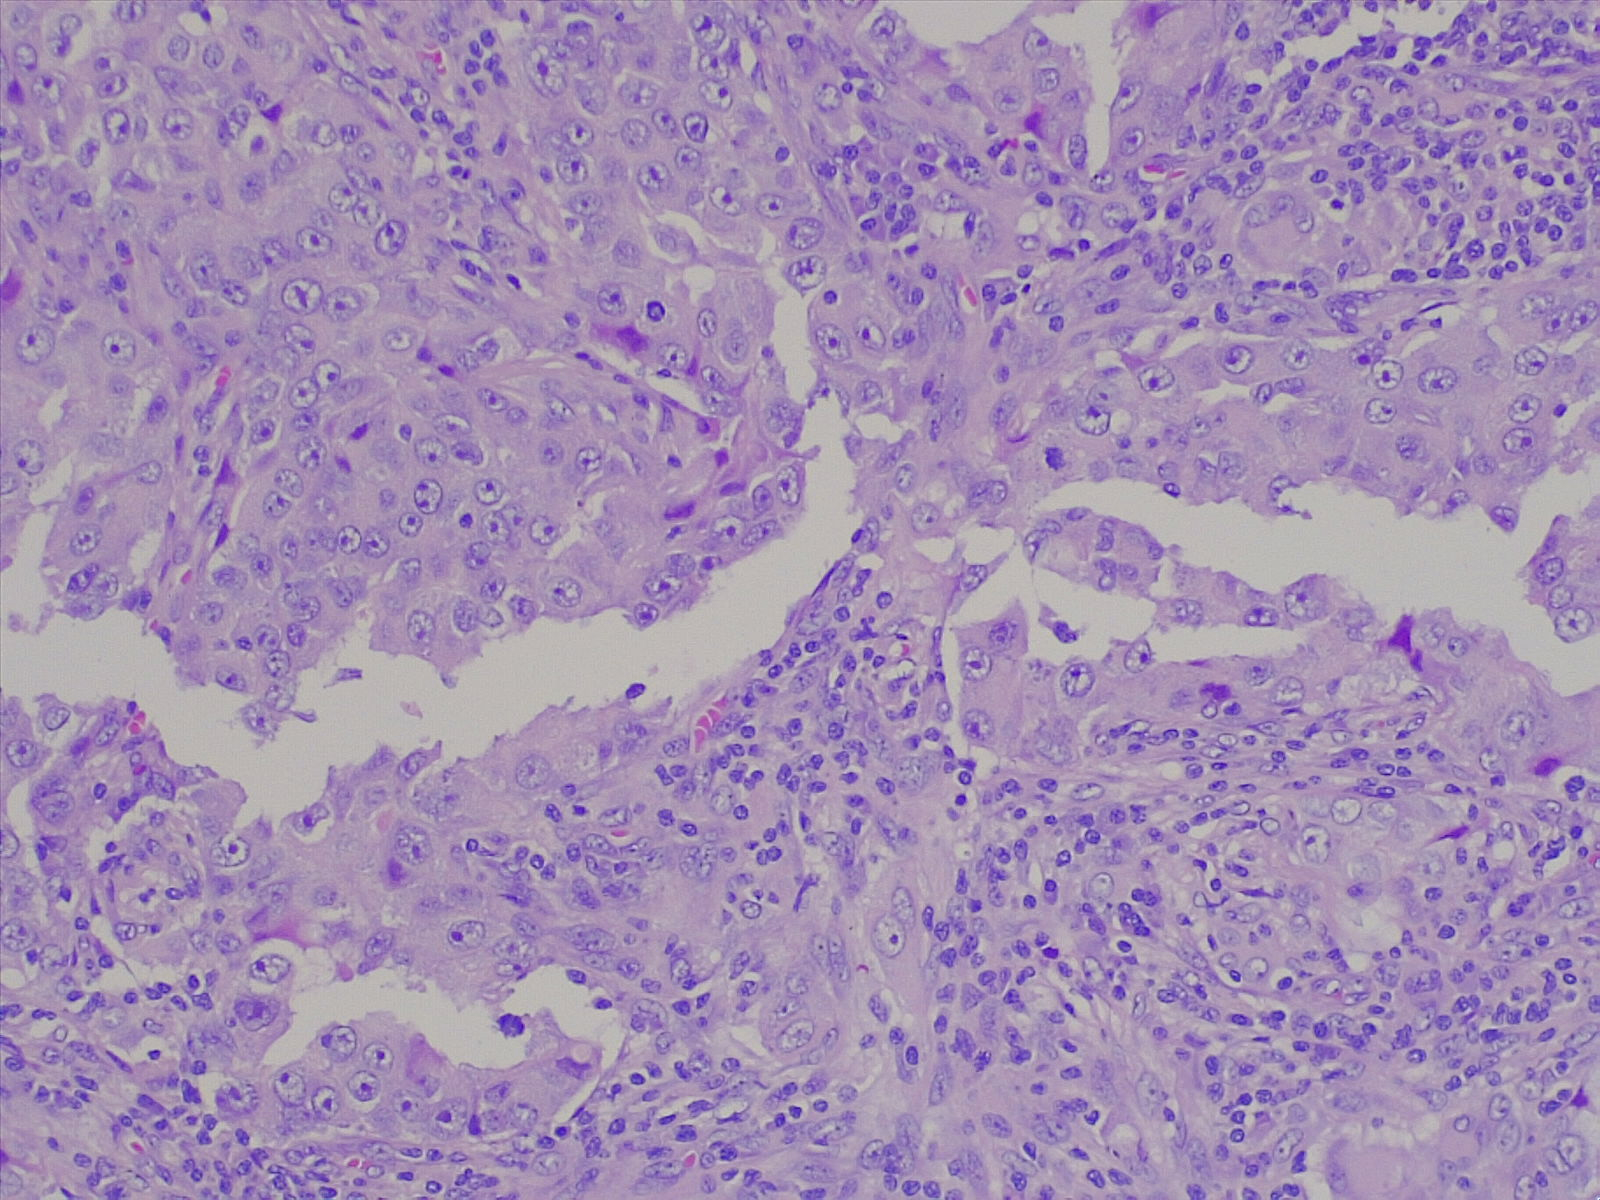
Label: lung adenocarcinoma, moderately differentiated